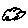
Label: cloud